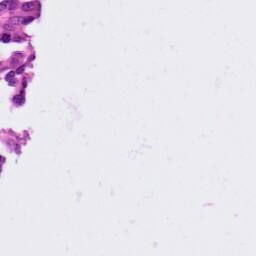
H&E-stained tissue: Ovarian